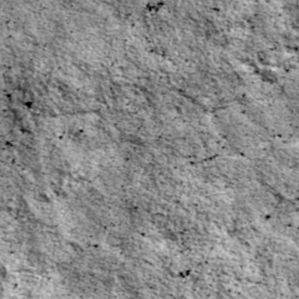
Label: non_frost